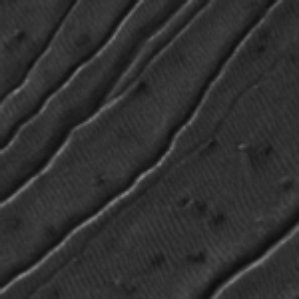
Label: frost